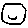
Label: smiley face